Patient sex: M
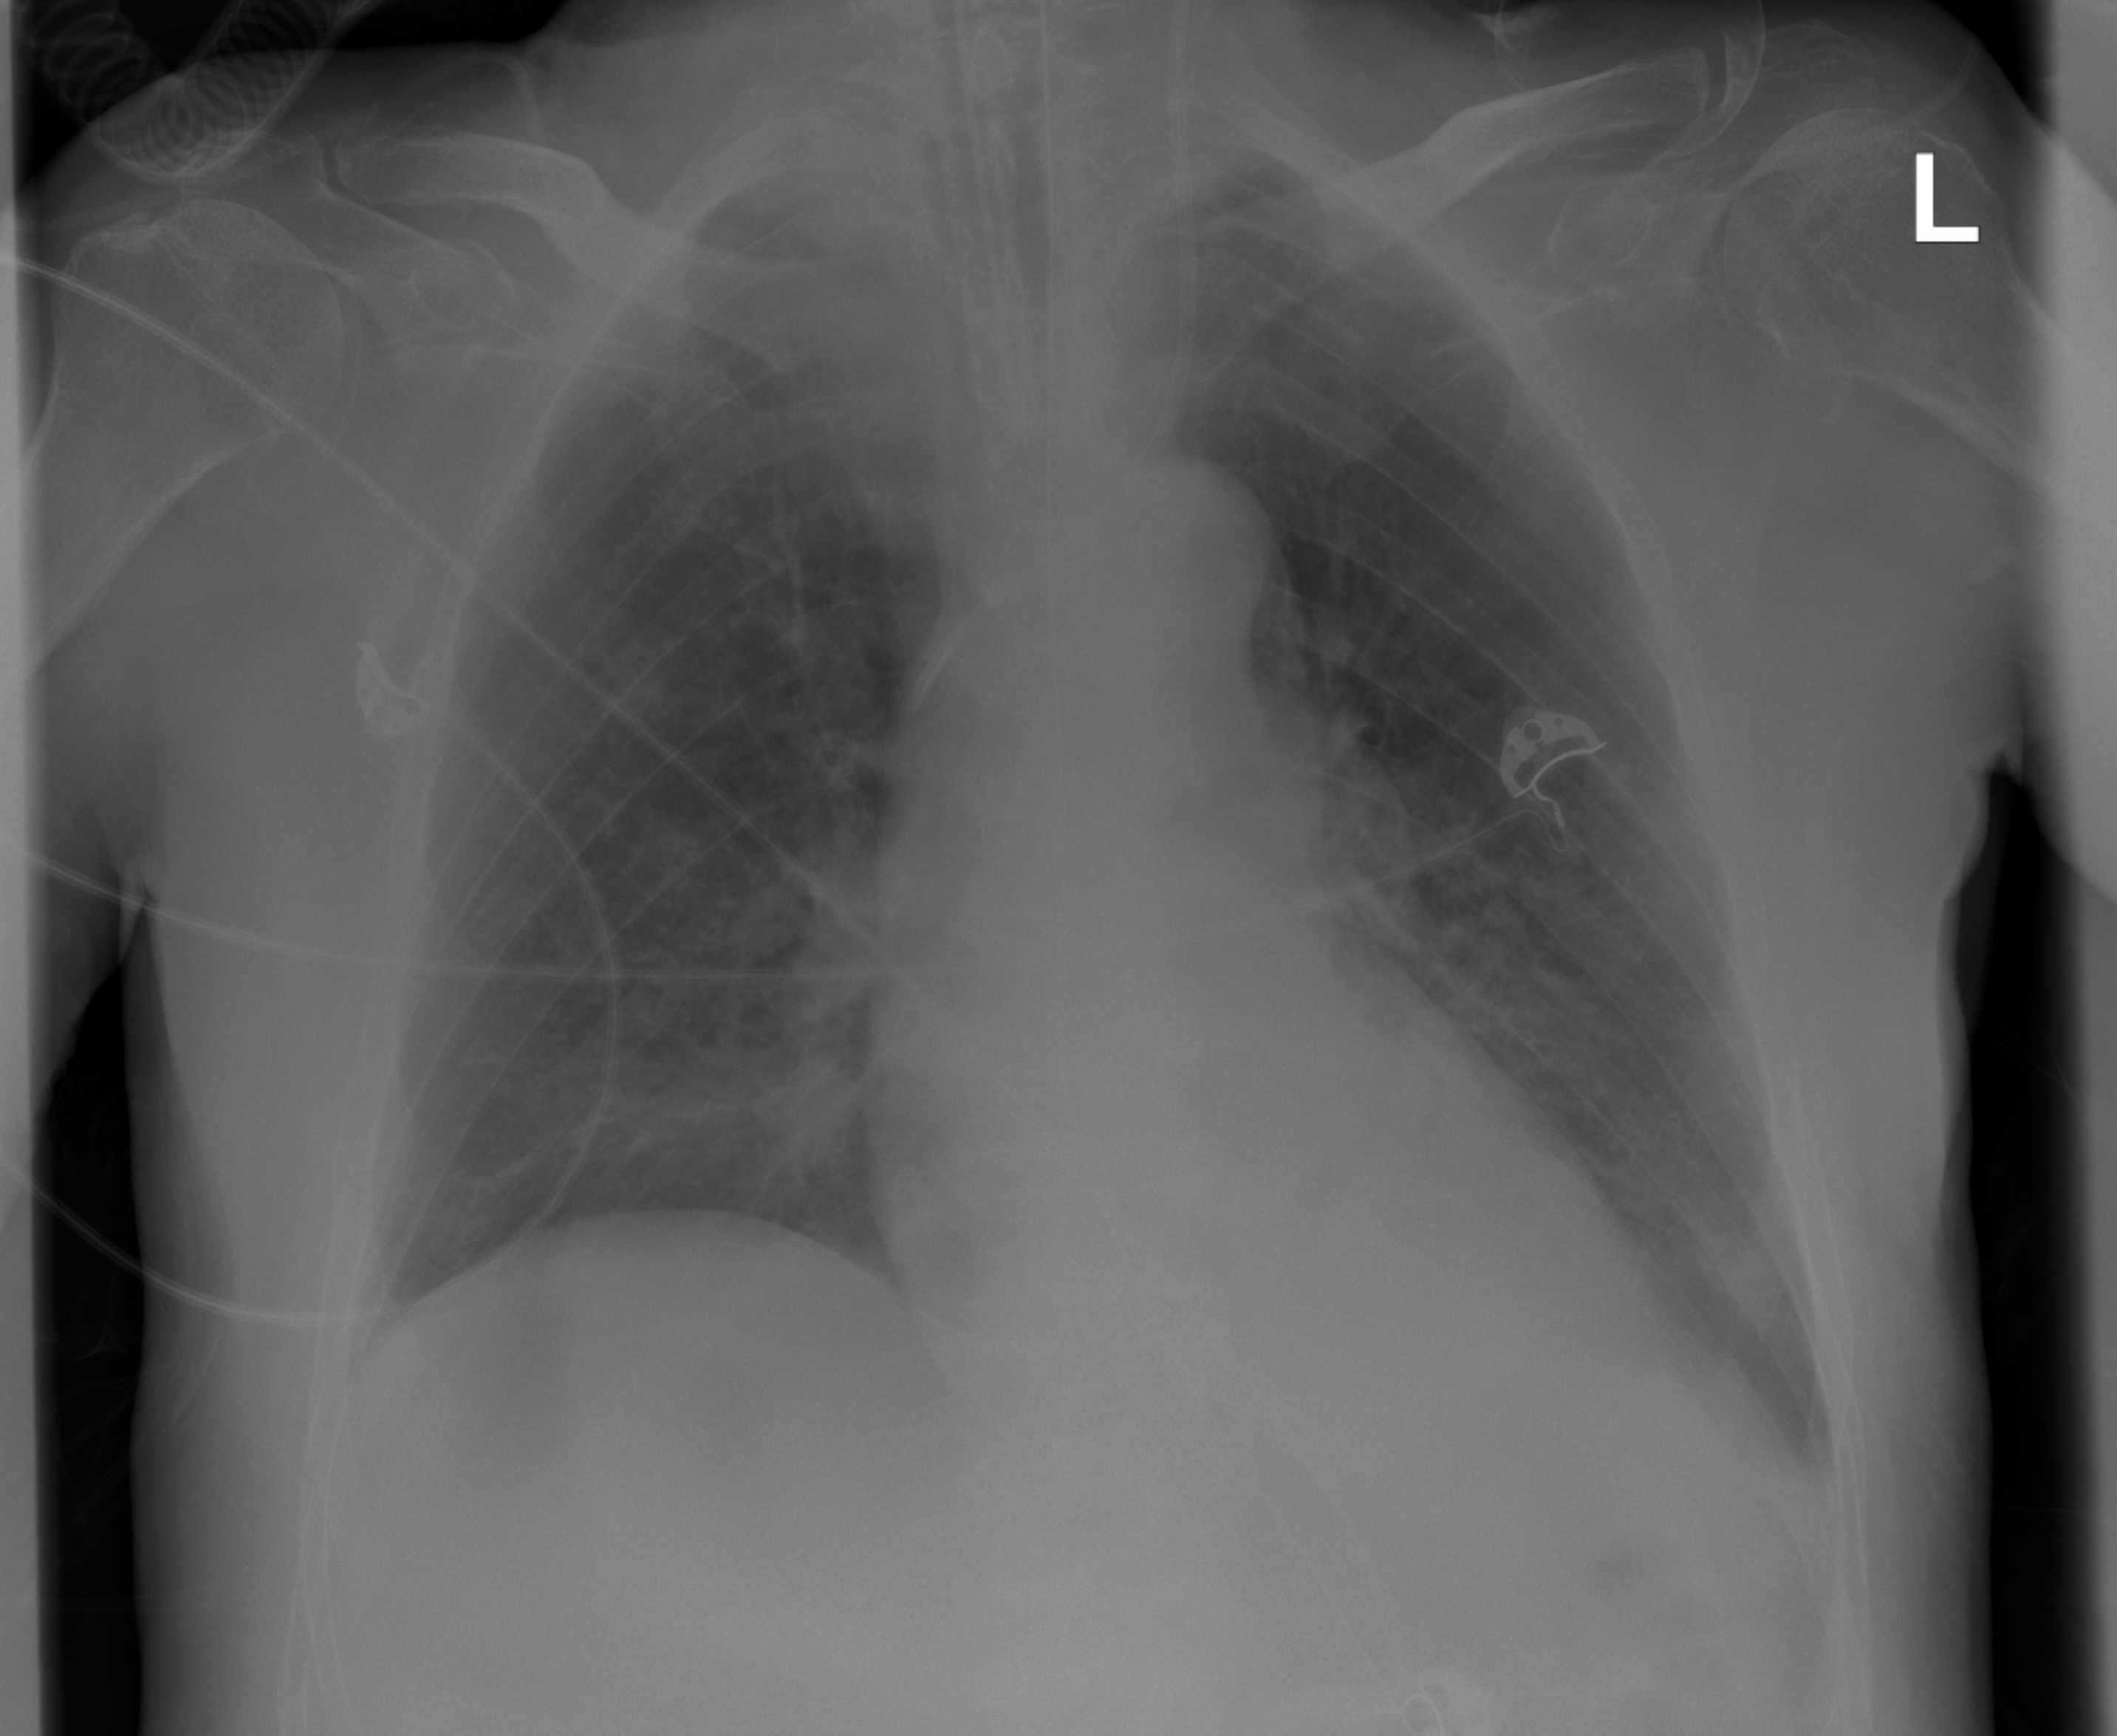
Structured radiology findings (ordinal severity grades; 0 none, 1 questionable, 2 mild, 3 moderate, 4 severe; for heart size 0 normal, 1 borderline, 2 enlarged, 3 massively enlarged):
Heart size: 0
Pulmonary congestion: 2
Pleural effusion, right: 0
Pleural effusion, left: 2
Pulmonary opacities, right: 0
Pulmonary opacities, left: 0
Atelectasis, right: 2
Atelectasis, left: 2